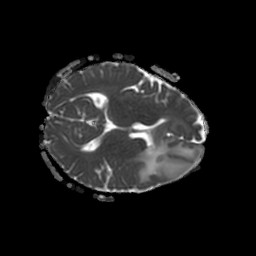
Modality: ADC
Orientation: axial
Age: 41
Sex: female
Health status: ill
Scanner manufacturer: philips
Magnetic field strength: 3 T
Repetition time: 3.8 s
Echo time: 0.09 s